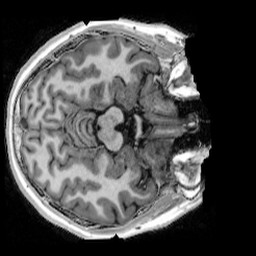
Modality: UNIT1_denoised
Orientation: axial
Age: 14
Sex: female
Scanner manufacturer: siemens
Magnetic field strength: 3 T
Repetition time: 4 s
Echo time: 0.00303 s